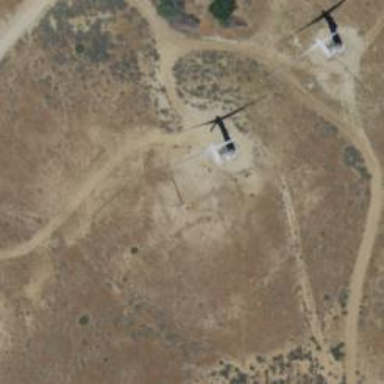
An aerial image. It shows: Wind generator powered by wind turbine.